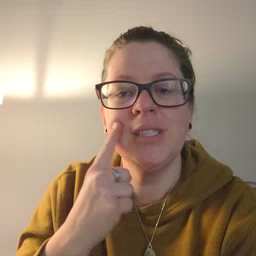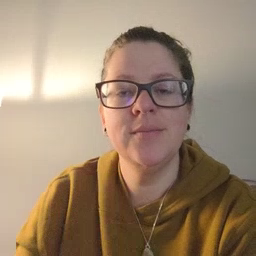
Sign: cheek